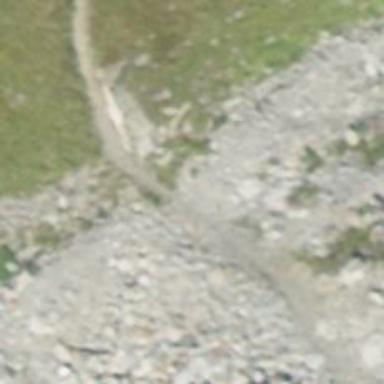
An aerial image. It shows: Ground path.